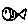
Label: fish